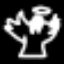
Label: angel